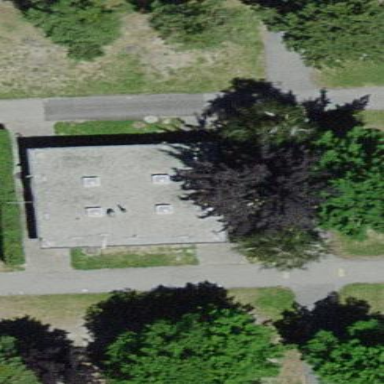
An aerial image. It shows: Building with toilets inside.